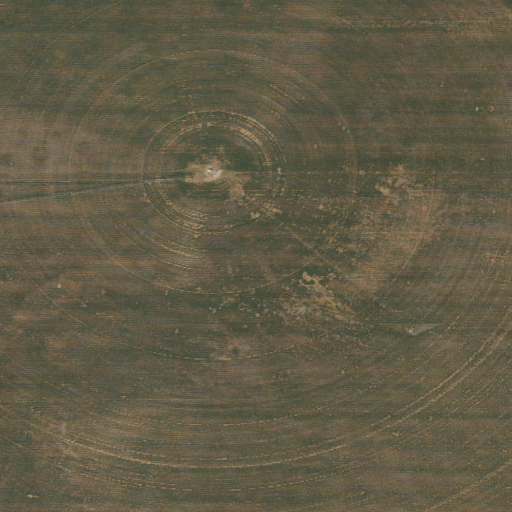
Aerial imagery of valley in New Mexico named Seminole Draw containing cultivated crops and open development